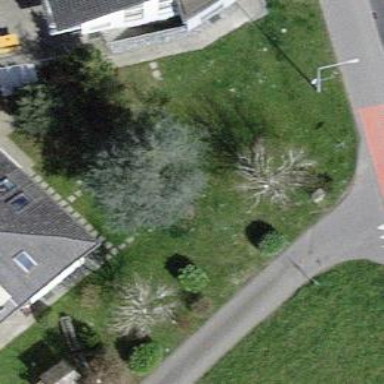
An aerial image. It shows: Evergreen needle-leaved tree.